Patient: sex F, age 63
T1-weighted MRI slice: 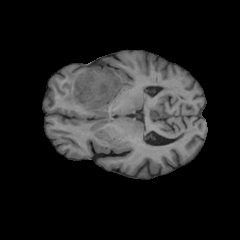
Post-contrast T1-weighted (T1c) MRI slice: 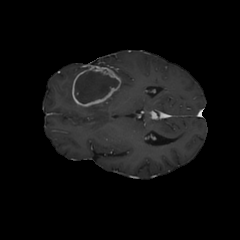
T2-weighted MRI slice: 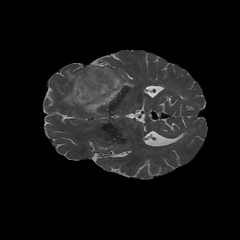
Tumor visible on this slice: yes
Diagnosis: Glioblastoma, IDH-wildtype
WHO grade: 4